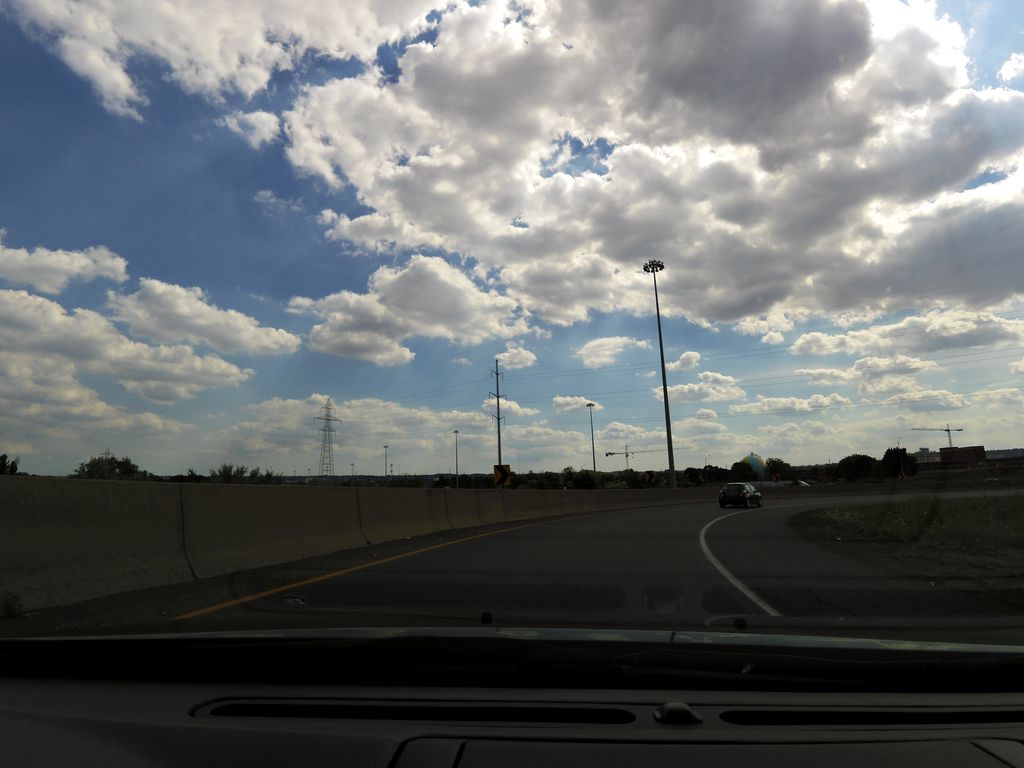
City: hamilton